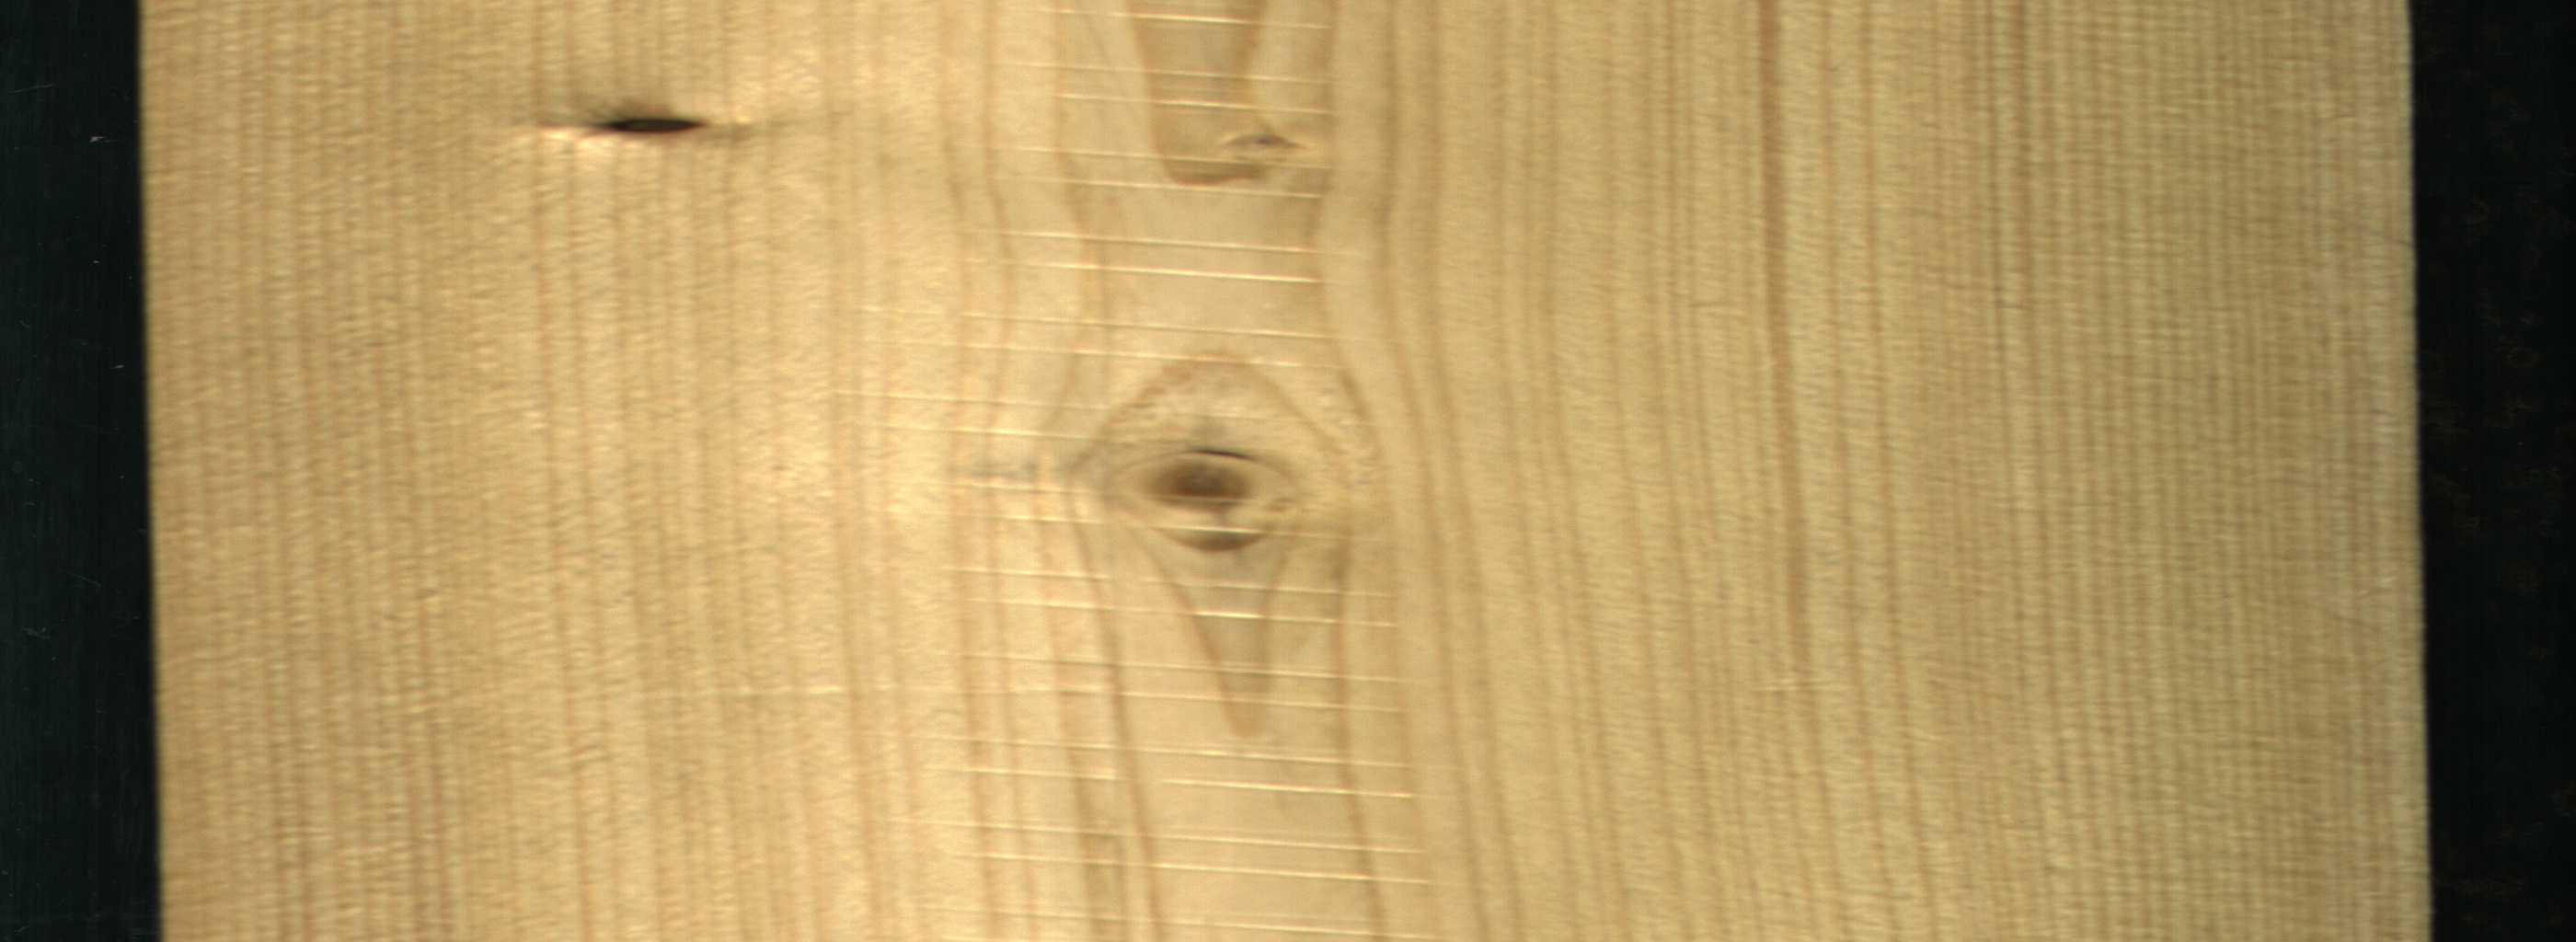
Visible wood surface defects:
Dead_Knot
Live_Knot